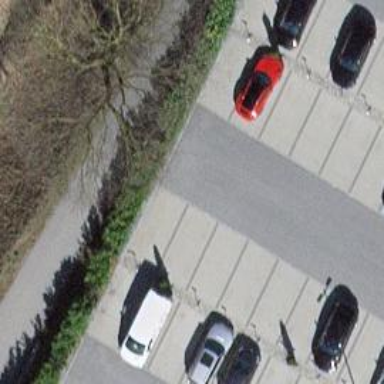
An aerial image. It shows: Asphalt parking aisle off service road.